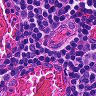
Metastatic tissue present: no